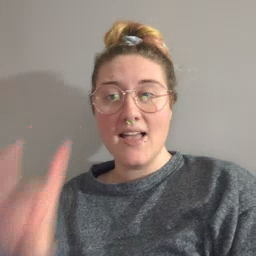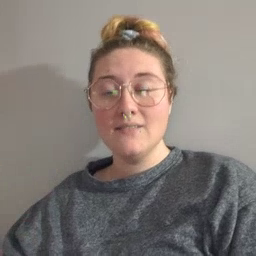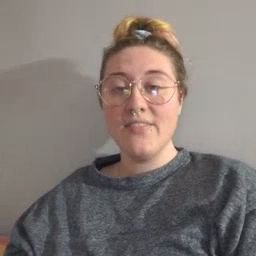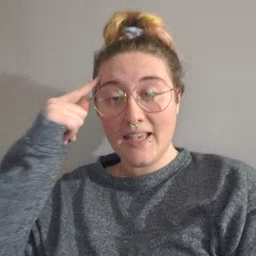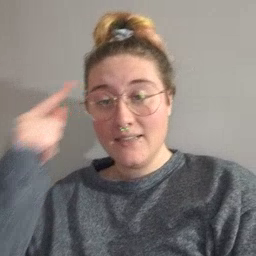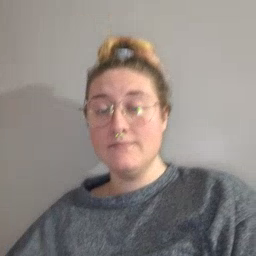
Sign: think